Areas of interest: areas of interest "Lehu Apartment (Lvjia Ying)"
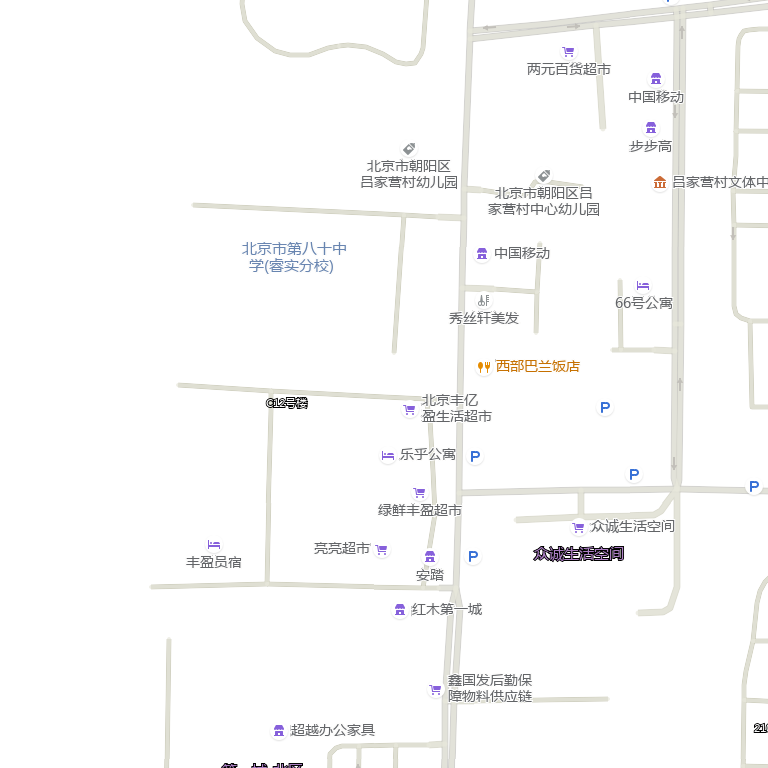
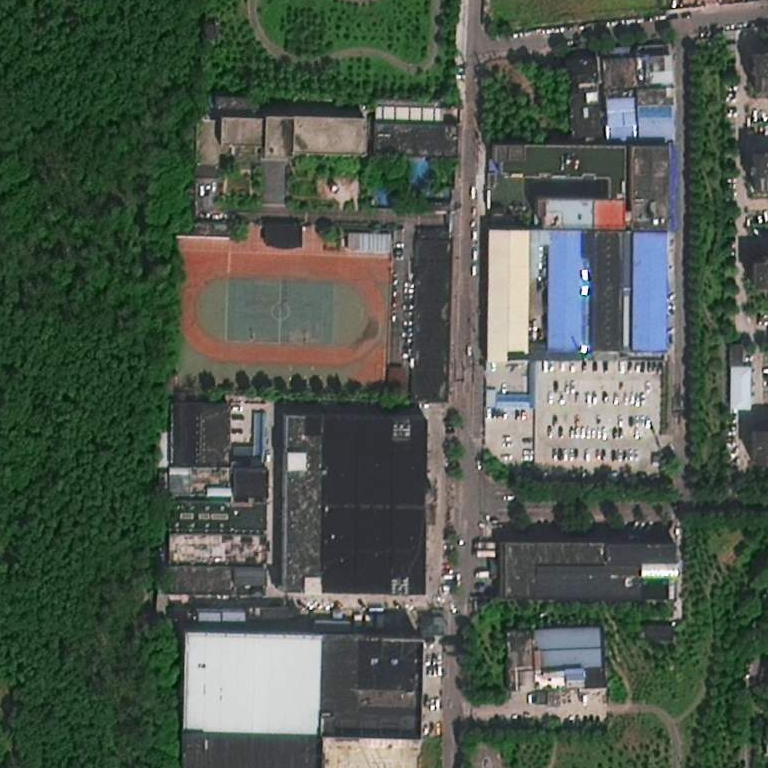